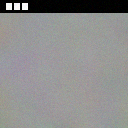
Screen state: on